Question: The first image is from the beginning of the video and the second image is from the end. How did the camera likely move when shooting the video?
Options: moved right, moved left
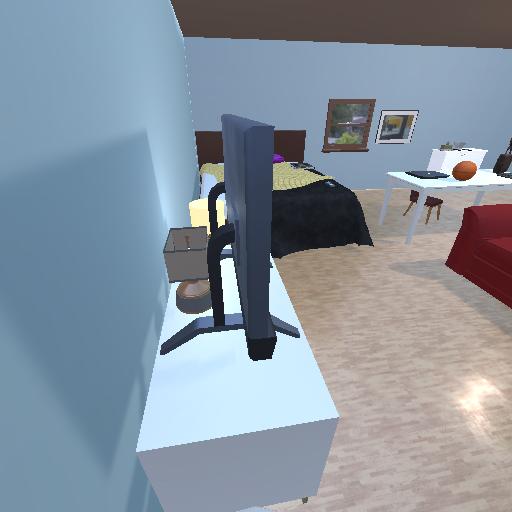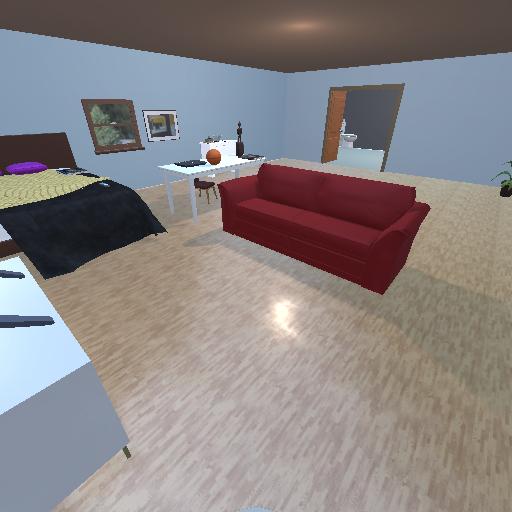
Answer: moved right